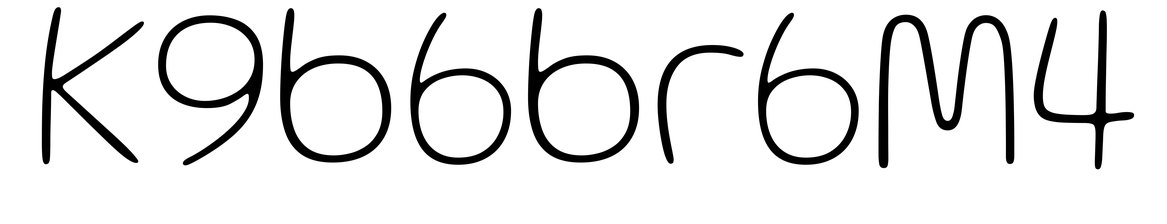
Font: Gluten_Thin